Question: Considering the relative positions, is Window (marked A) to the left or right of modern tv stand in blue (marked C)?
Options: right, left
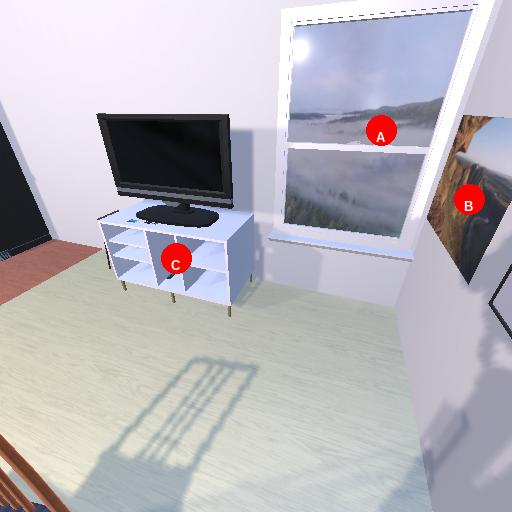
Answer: right